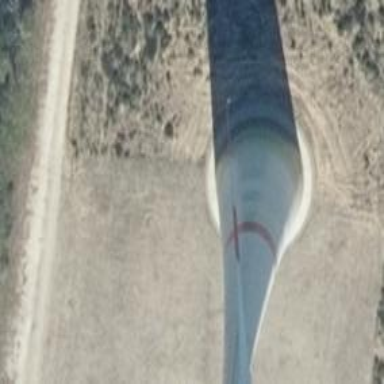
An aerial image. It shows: Wind generator is in the picture.